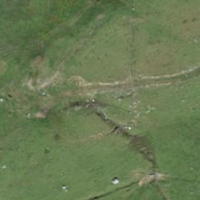
EUNIS habitat code: 24
Species observed at this site:
Pyrrhocorax graculus